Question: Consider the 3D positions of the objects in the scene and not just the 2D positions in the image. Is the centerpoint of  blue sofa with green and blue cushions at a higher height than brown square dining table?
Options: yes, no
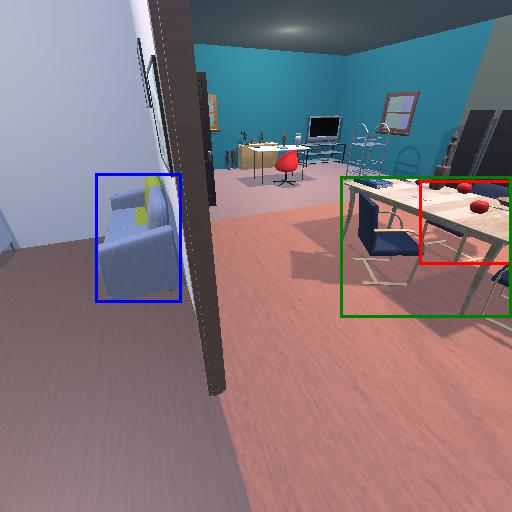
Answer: yes